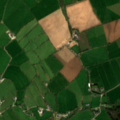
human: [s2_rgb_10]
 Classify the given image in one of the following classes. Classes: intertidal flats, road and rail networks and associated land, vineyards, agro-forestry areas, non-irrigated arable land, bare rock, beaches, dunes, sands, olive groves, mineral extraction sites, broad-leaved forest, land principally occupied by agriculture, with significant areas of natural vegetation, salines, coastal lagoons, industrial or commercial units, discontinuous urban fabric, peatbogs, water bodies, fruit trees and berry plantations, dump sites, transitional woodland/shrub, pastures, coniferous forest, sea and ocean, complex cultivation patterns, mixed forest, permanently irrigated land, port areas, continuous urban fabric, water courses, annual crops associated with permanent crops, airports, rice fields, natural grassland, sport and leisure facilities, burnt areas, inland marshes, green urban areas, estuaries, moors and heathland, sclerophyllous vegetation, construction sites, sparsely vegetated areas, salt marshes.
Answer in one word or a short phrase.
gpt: pastures, complex cultivation patterns, transitional woodland/shrub